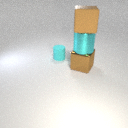
large brown metal cube below large cyan metal cylinder